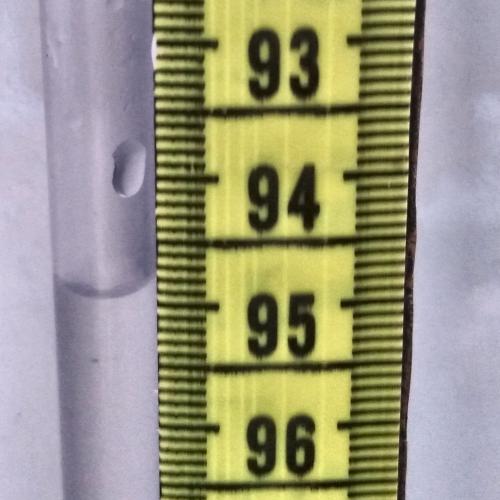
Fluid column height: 94.9 cm